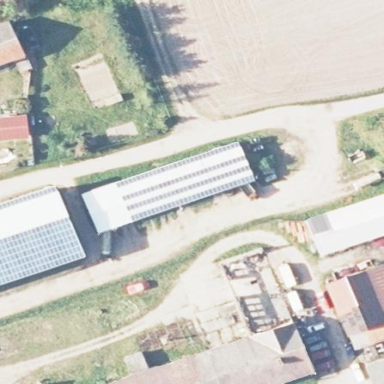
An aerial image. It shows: Building equipped with small solar photovoltaic panel for electricity generation.